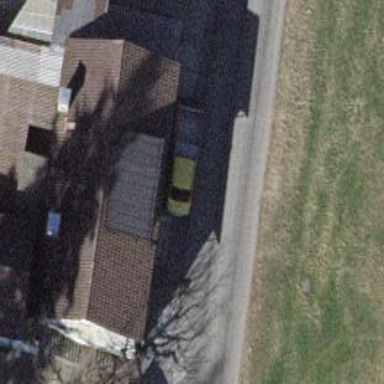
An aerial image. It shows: Terrace building.